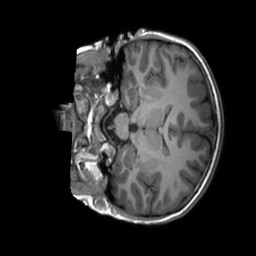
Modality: T1w
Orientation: coronal
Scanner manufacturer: siemens
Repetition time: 2.3 s
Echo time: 0.00229 s